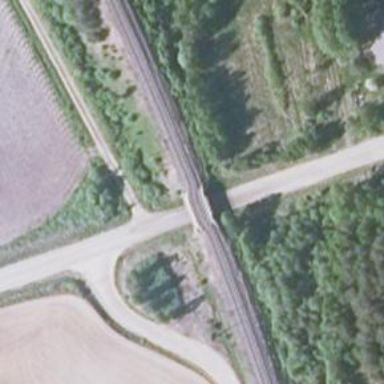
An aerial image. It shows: Bridge with railway tracks. The electrified line has continuous contact line.